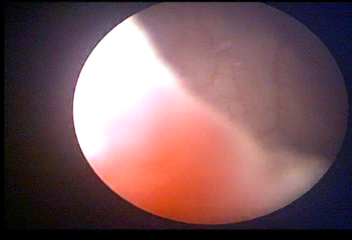
Modality: WLC
Class: Normal mucosa
Bladder cancer association: No